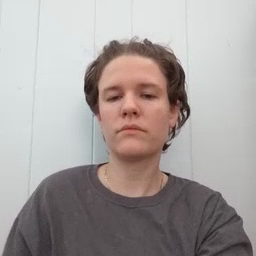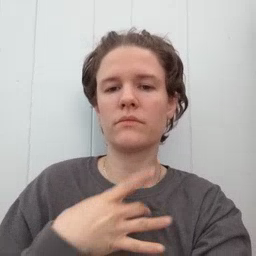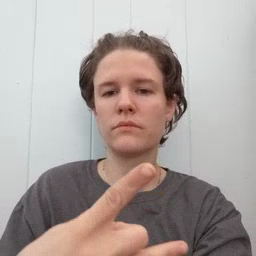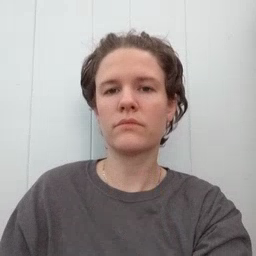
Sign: like